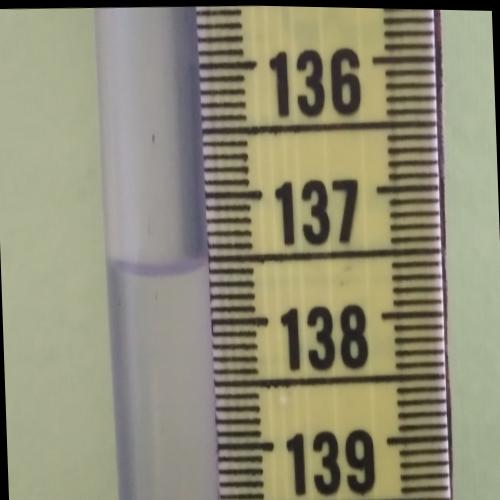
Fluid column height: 137.6 cm